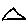
Label: triangle